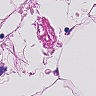
Metastatic tissue present: no